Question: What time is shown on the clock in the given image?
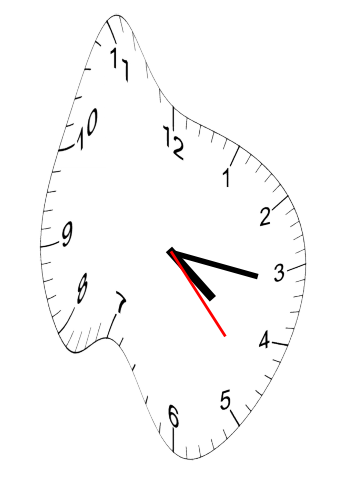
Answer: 04:16:23